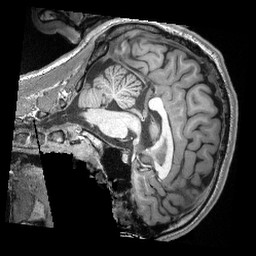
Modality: T1w
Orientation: sagittal
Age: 19
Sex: male
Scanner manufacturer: siemens
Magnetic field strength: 3 T
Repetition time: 2.3 s
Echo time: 0.00308 s